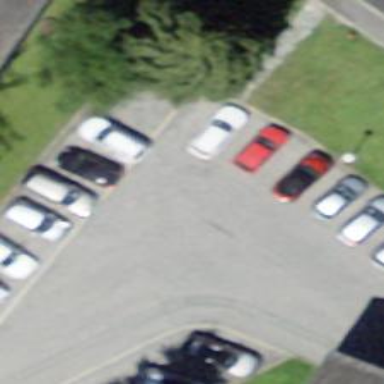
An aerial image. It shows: Turning circle on the road.